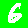
Digit: 6